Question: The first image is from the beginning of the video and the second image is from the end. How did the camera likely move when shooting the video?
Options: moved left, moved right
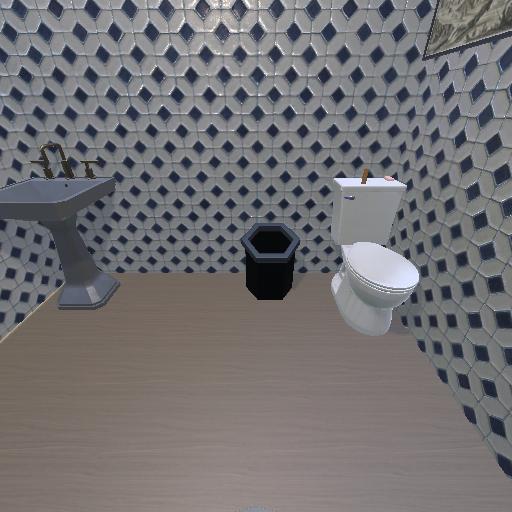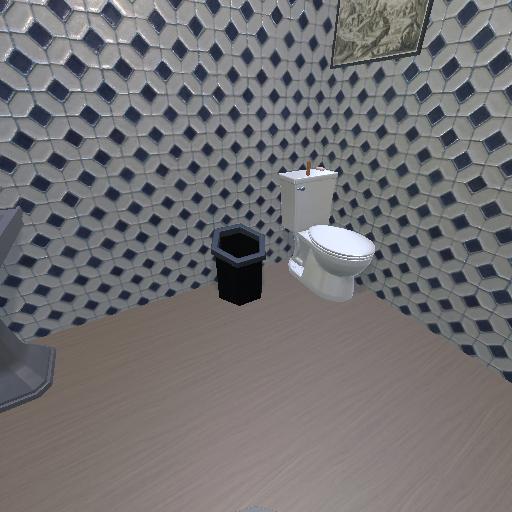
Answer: moved left